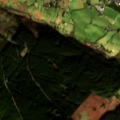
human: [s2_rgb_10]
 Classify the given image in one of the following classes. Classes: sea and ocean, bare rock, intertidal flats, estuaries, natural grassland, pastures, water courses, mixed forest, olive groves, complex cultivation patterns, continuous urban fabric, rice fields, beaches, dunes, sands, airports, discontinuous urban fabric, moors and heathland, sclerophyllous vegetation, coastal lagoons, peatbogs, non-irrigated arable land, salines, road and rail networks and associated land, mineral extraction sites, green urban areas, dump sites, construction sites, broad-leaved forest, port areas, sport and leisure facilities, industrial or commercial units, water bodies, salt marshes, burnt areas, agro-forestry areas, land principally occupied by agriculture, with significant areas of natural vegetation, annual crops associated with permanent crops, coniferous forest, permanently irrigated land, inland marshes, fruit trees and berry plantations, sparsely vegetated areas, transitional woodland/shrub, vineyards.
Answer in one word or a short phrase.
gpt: pastures, land principally occupied by agriculture, with significant areas of natural vegetation, coniferous forest, moors and heathland